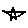
Label: star